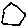
Label: hexagon